Field crop: maize
Growth stage: 2
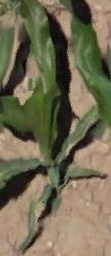
Species: maize